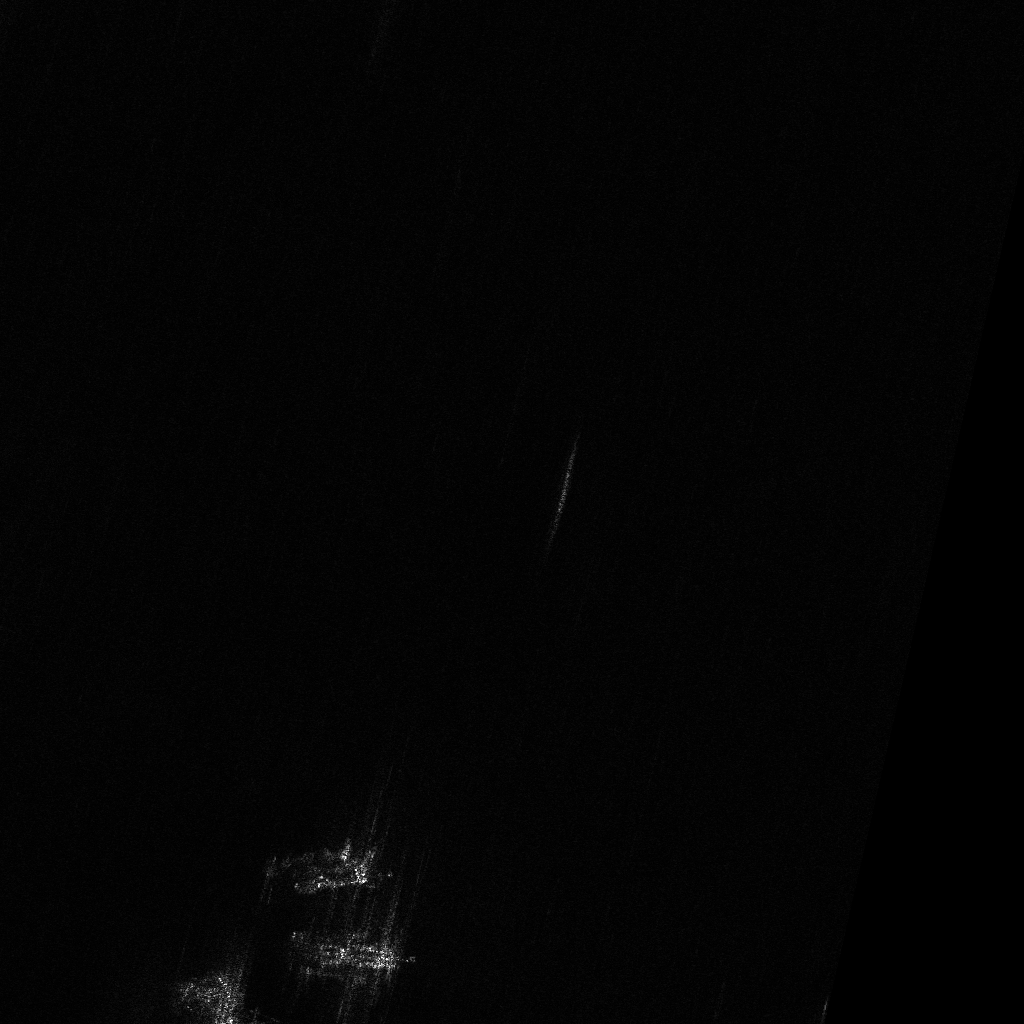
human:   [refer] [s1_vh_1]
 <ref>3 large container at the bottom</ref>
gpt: <box>[[31, 79, 33, 88, 71], [31, 81, 33, 90, 84], [27, 91, 39, 95, 6]]</box>